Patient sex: M
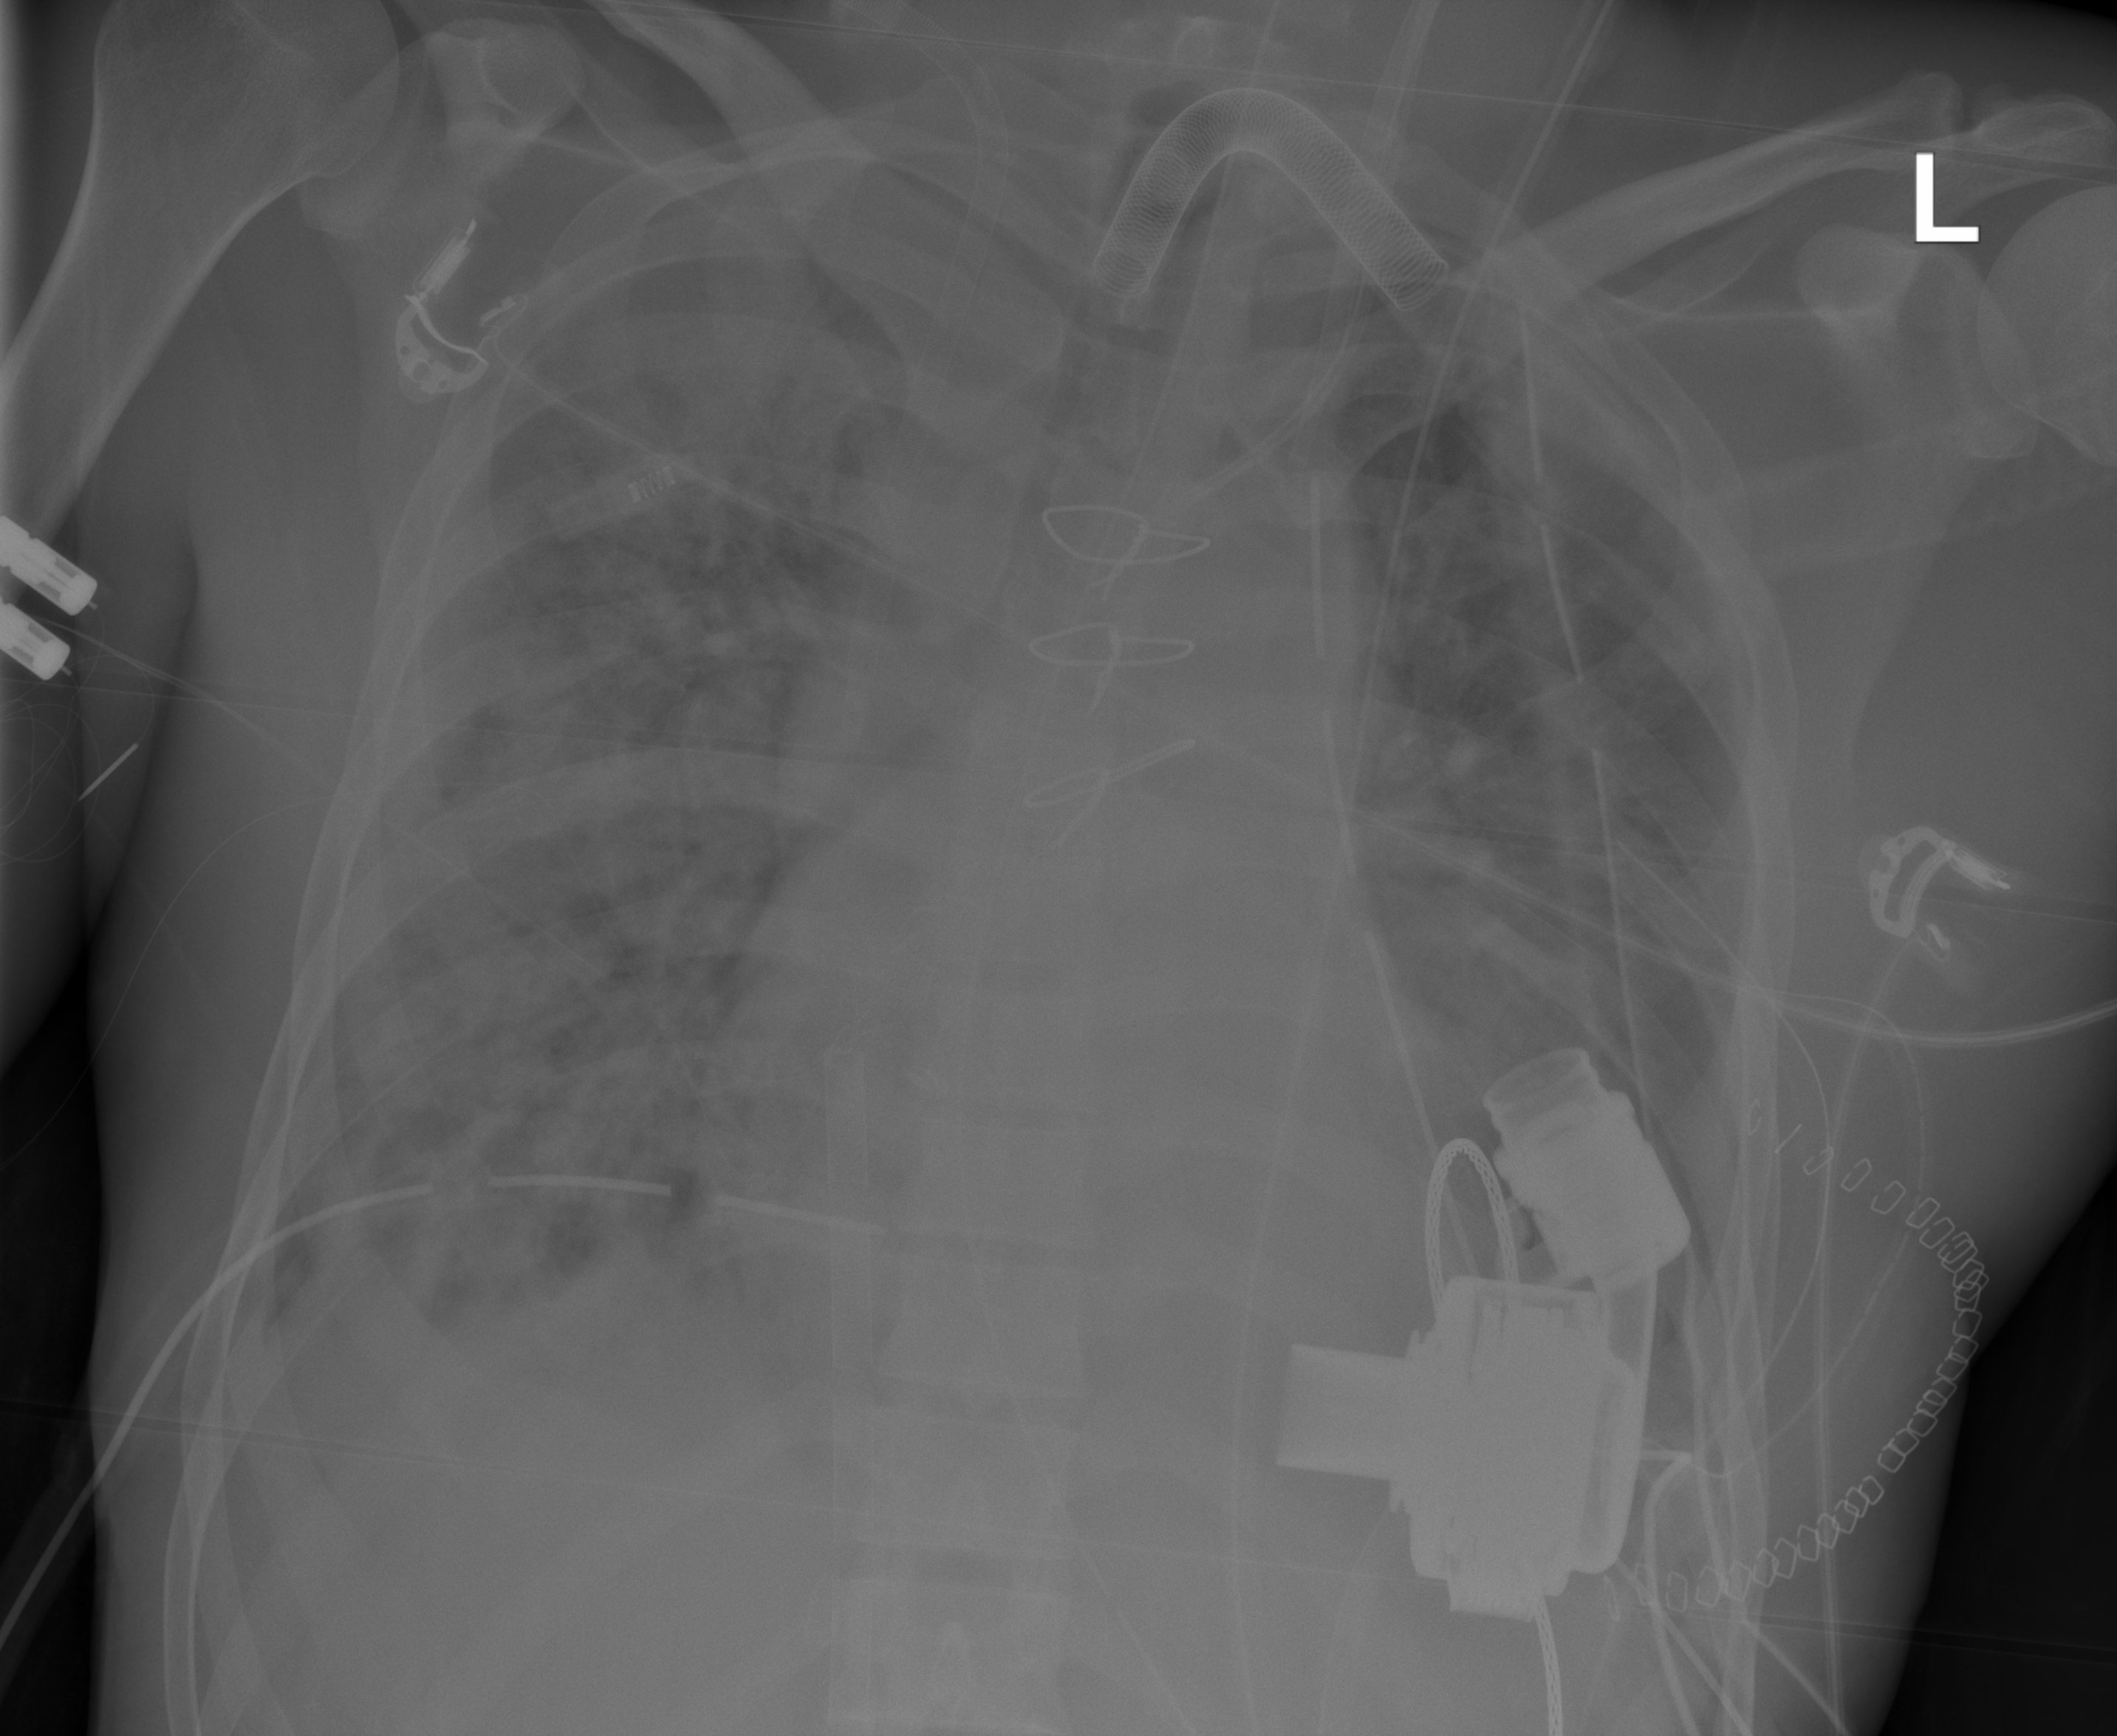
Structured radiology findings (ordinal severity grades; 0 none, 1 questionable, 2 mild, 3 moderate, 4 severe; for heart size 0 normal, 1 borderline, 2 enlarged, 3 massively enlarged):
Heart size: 2
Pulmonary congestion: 2
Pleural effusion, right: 2
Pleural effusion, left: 2
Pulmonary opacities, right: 3
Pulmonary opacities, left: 2
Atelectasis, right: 3
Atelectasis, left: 2